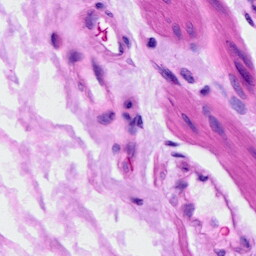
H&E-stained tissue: Ovarian